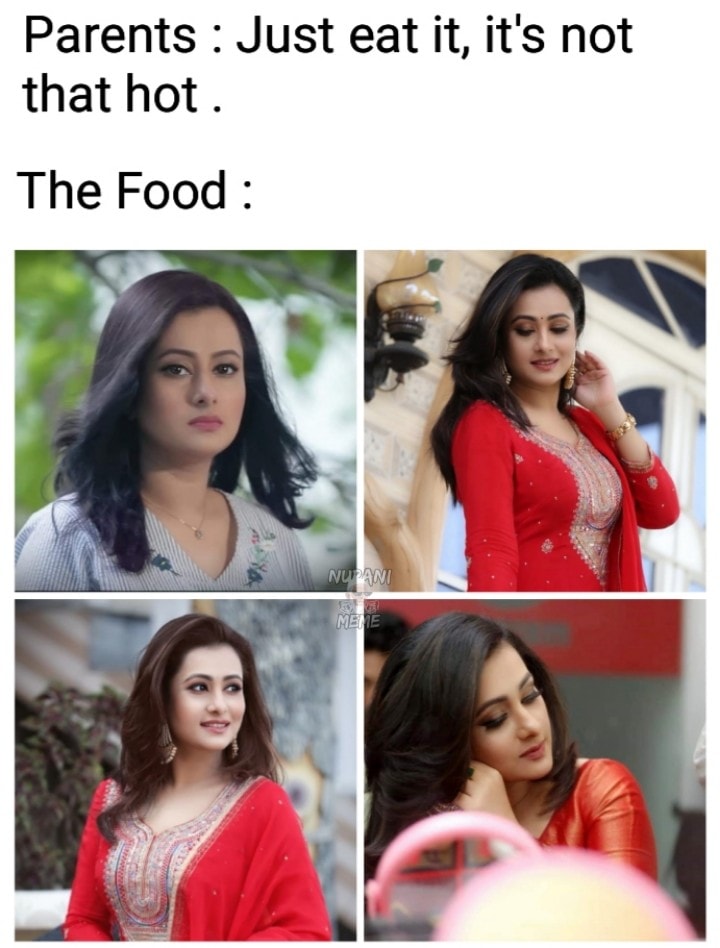
Caption: Parents : Just eat it , it's not that hot.  The Food :
Label: hate